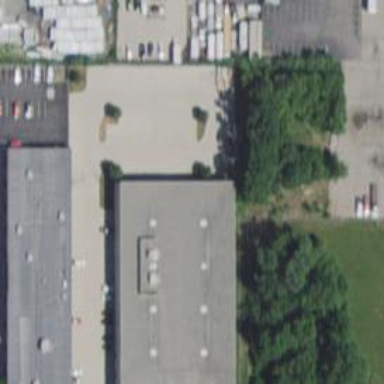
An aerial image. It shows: Industrial building.